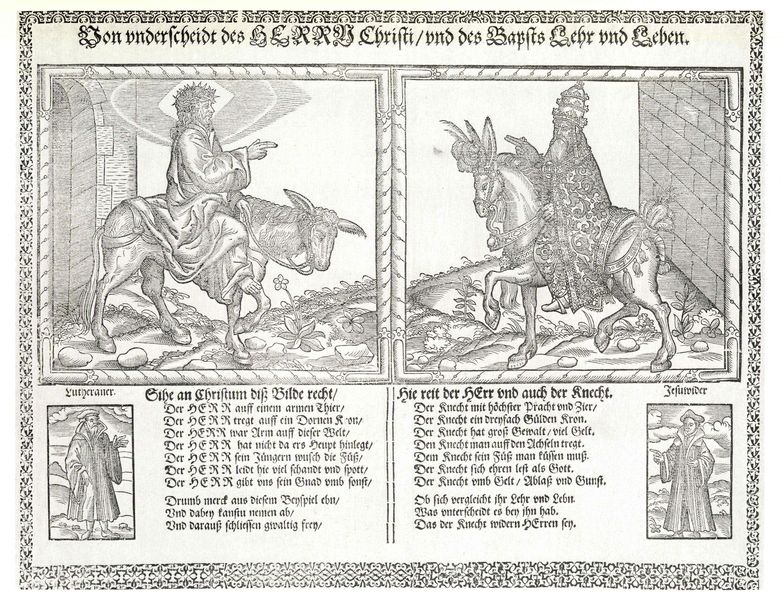
Titel: Von vnderscheidt des HERRN Christi
Institution: (Seriendruck)
Schlagwörter: fuß, hand, himmel, mann, umhang, weiß, wolken, landschaft, blume, blumen, finger, frau, geste, grau, männer, schwarz, szene, zeichnung, weg, herren, ornament, alt, wand, arm, bibel, federn, rahmen, stein, steine, bildnis, herr, portrait, boden, gewand, mantel, reich, paar, krone, esel, pferd, reiter, ausritt, hufe, reiten, zaumzeug, holzschnitt, schrift, papier, hang, mauer, grafik, graphik, spalten, rand, könig, papst, karikatur, zeigefinger, inschrift, deutsch, tor, bucht, buch, burg, medaillon, druck, schraffur, radierung, stich, titel, illustration, schwarzweiß, text, zeitung, überschrift, herrscher, kranz, pracht, buchdruck, heiligenschein, nimbus, christus, jesus, gedicht, dornen, segnen, luther, bettler, heiliger, mitra, tiara, heilige, zeilen, kupferstich, jerusalem, ochse, strophen, verse, christentum, dornenkrone, texte, flugblatt, altdeutsch, robe, schießen, ornat, allemand, knecht, vergleich, aura, jesuit, aufzählung, eselsohren, moyen-age, gegenüberstellung, gleichnis, gotische schrift, umhan, ane, lehr, aufeinanderzu, oche, clergé, lutheraner, sckrone, parure, runddurchgang, clerc